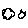
Label: cloud